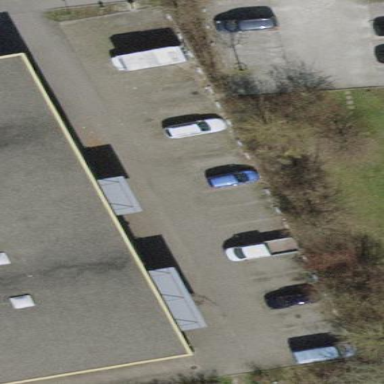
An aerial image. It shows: Parking area with surface.